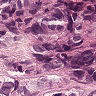
Metastatic tissue present: yes